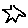
Label: star